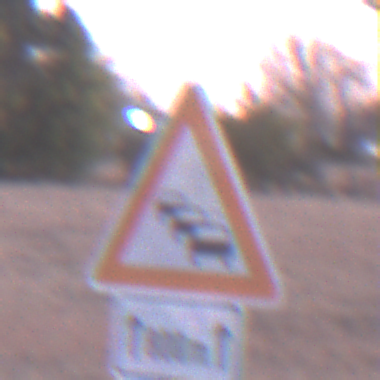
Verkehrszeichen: Stau
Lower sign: LaengeEinerStrecke1
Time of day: SunriseSunset
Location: Outdoor (Nature)
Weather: Clear
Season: NotSpecified
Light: Natural